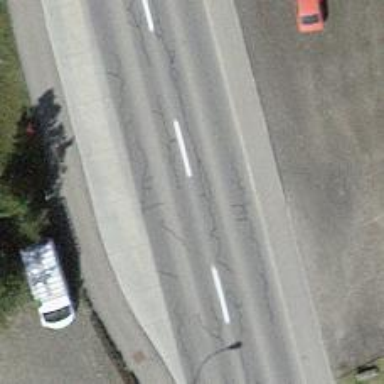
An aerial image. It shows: Bus stop with designated public transport stop position.